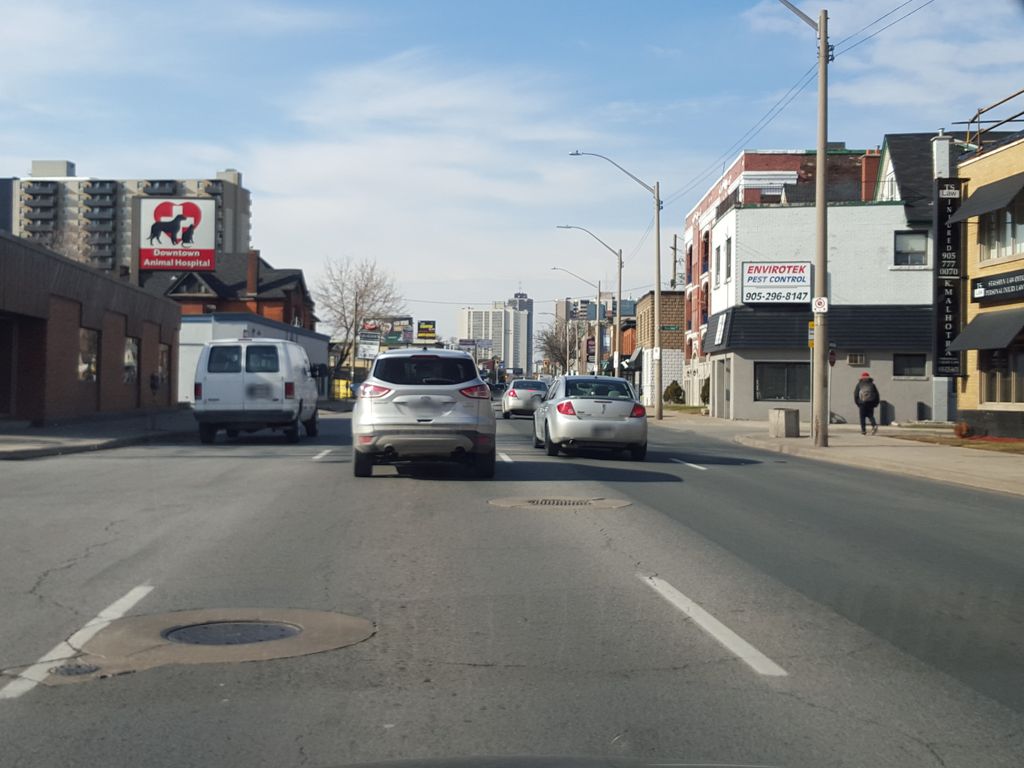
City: hamilton